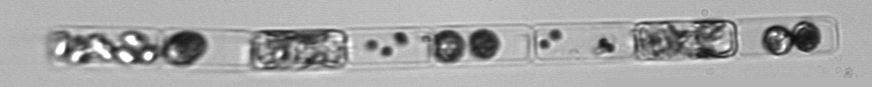
Label: Guinardia_delicatula_TAG_internal_parasite